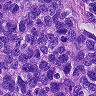
Metastatic tissue present: yes